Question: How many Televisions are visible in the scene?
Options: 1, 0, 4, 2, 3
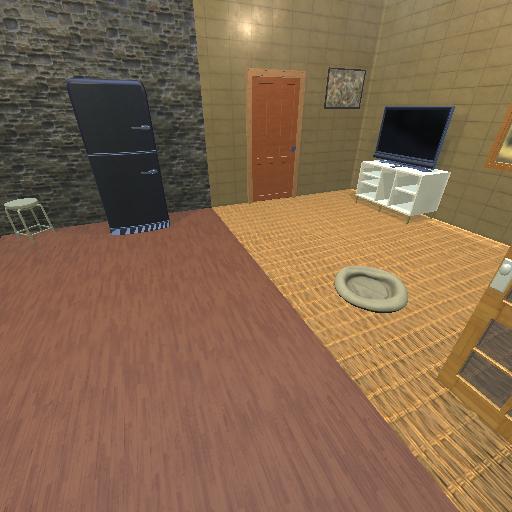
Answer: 1